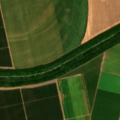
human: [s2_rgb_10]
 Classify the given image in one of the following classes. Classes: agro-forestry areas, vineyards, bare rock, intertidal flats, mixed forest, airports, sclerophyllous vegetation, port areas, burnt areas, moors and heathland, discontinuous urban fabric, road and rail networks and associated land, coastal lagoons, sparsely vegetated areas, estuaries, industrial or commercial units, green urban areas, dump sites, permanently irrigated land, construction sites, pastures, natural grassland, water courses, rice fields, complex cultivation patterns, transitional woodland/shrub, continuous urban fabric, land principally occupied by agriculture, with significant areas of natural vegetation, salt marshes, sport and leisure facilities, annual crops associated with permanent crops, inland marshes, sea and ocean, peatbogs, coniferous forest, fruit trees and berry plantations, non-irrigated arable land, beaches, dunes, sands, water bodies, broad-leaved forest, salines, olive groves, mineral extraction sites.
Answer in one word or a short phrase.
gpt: non-irrigated arable land, fruit trees and berry plantations, water courses